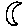
Label: moon